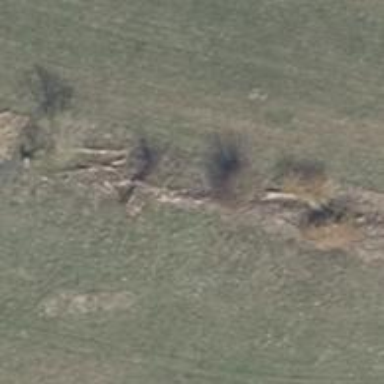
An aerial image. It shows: Row of trees in natural setting.